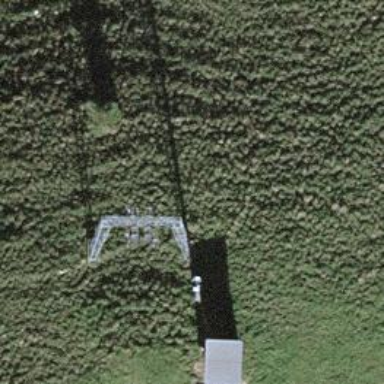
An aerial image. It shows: Pylon for aerialway.